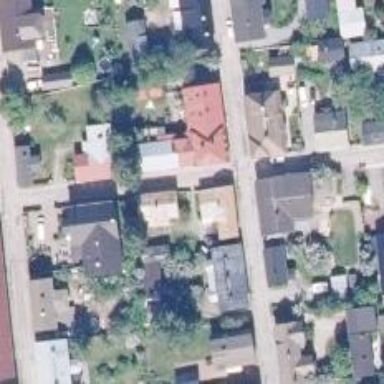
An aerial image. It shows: Living street.